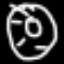
Label: donut